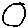
Label: circle